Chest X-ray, PA view. Patient: 32 years old, sex F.
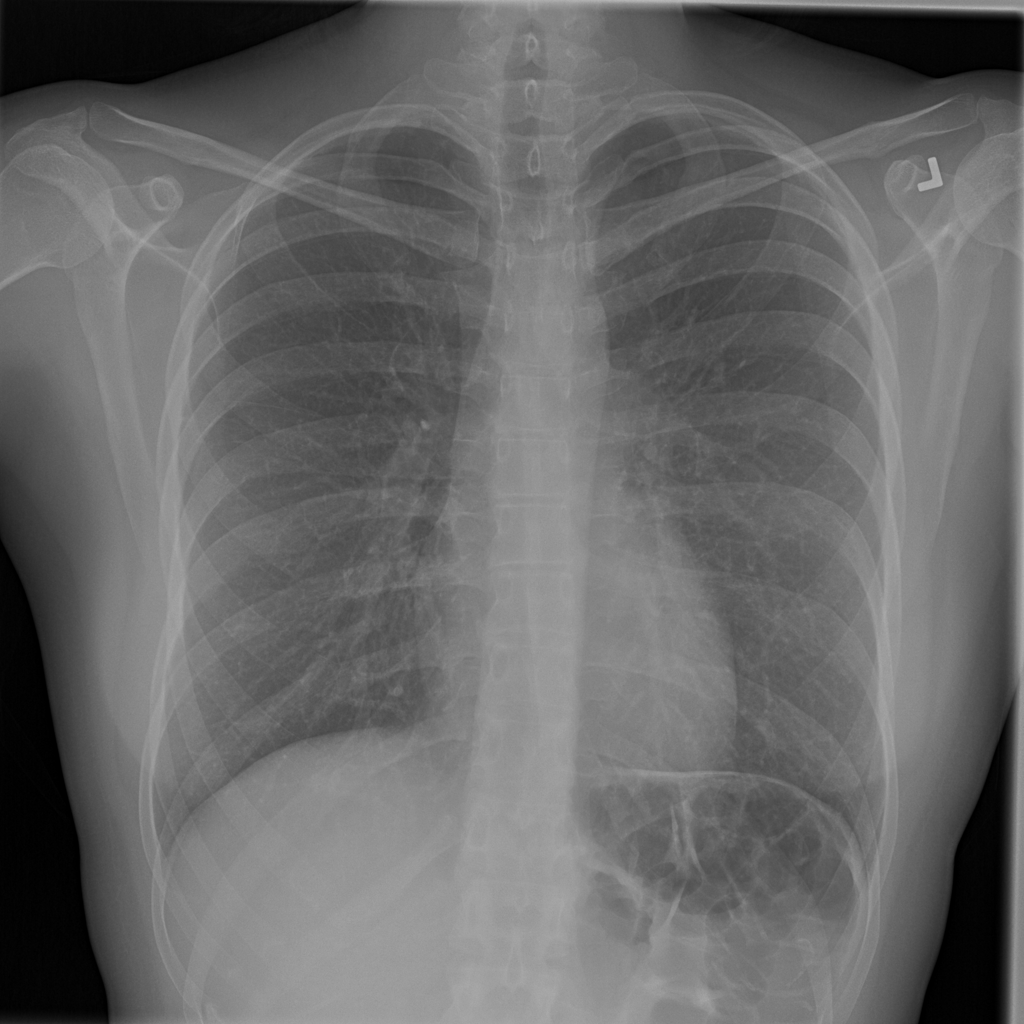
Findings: No Finding